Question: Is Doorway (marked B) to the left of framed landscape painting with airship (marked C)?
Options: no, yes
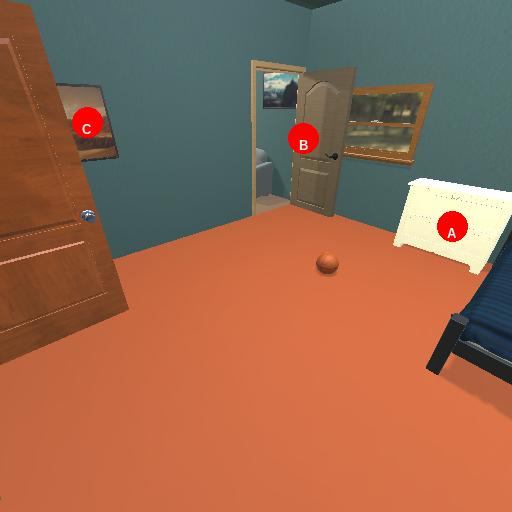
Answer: no